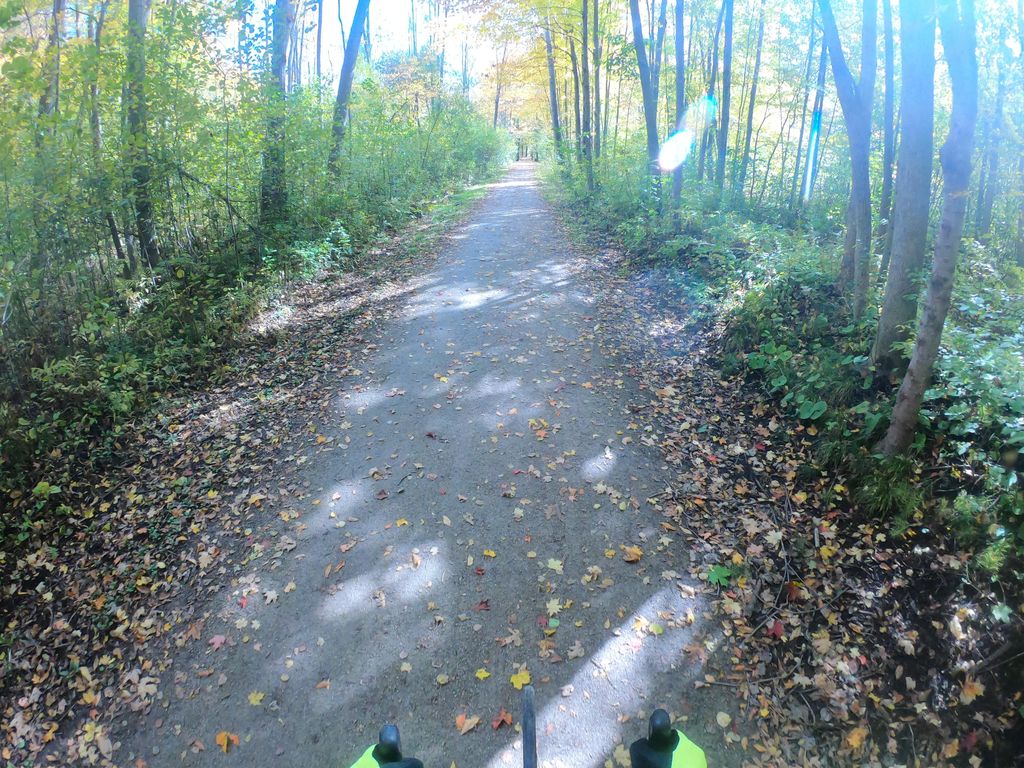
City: kitchener-waterloo